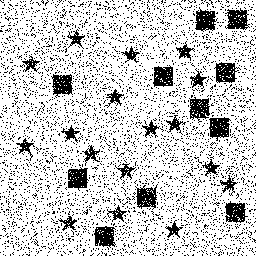
Squares: 11
Triangles: 0
Stars: 17
Total shapes: 28